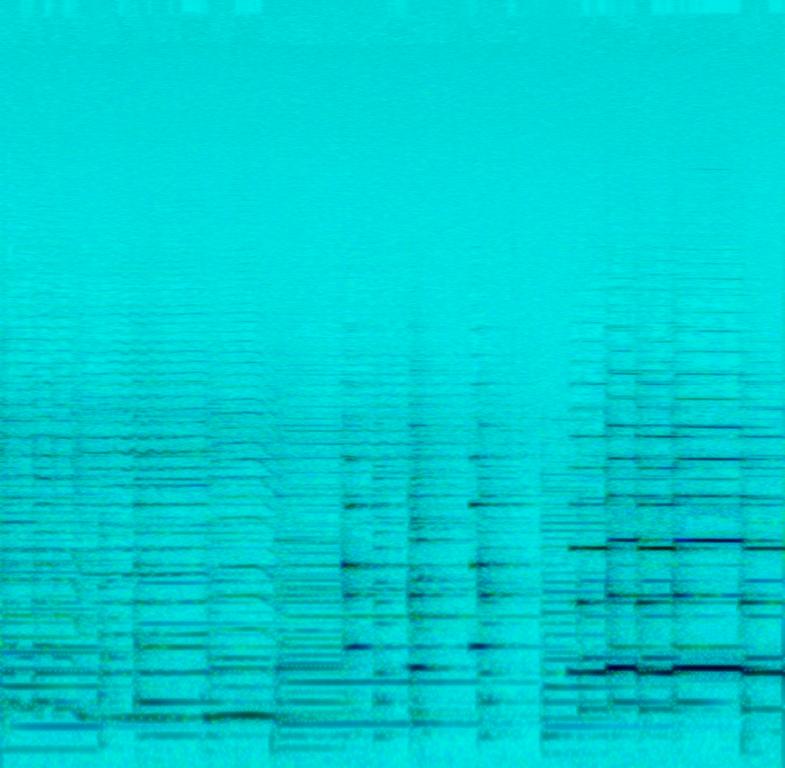
The low quality recording features a groovy piano melody, mellow cello melody and brass melody. It sounds emotional and passionate, while the recording is noisy.